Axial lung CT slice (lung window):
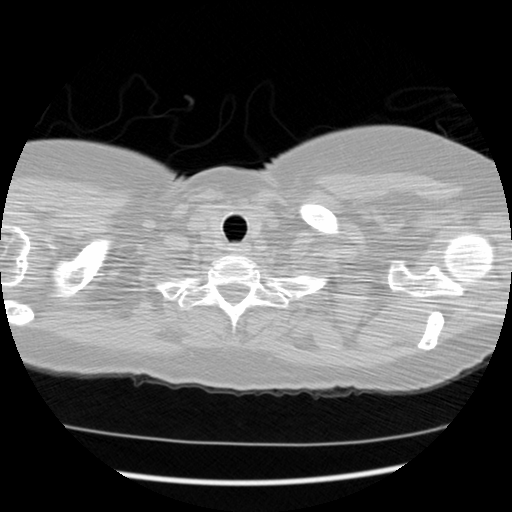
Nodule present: no